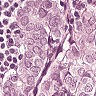
Metastatic tissue present: yes